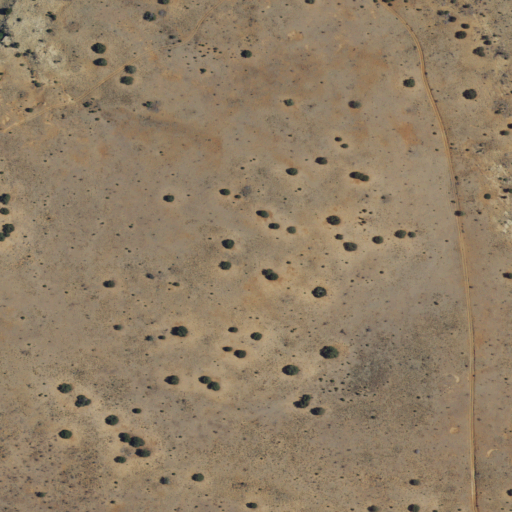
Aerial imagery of mountain in New Mexico named Herrera Mesa containing only shrub